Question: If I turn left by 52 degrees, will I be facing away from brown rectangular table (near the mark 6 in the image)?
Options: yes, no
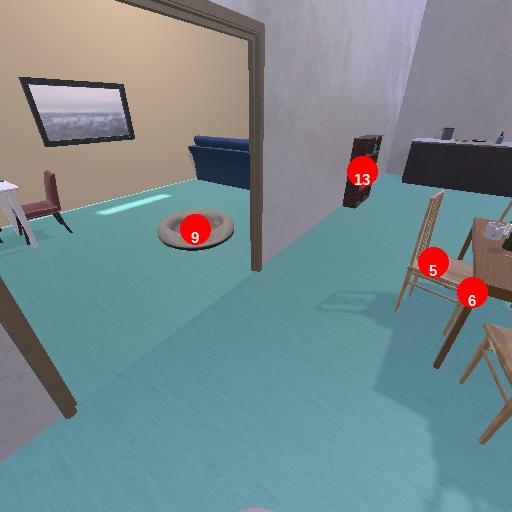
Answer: yes